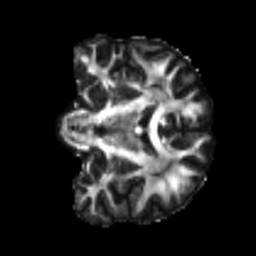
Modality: FA
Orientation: coronal
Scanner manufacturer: siemens
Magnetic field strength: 3 T
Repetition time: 4 s
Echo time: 0.0594 s